Question:
i want to know what is the closest Design pattern that helps in such a situation,
an object (lets call it the original big one) takes an instance (call it INST), and check if it holds an object of a certain type(call it CRT), if so, it generates a different instance of this INST object (from within this CRT), then sends this new different instance to another object of the same kind (of the original big one ), and this other objects does the same, and so on
this stupid logic is because I'm working on a menu stuff, and each item in this menu can have extras (toppings, modifiers, etc...), if it has an extra, this extra may contain another extra and so on
:D and in the end, this all will be shown on the screen (Android)
my point is about design, not core coding
any way, the coding language is java, but any design pattern is welcome
in the end, i want to detect all the created objects, and analyze there count and relation to each other (which one belongs to the other)
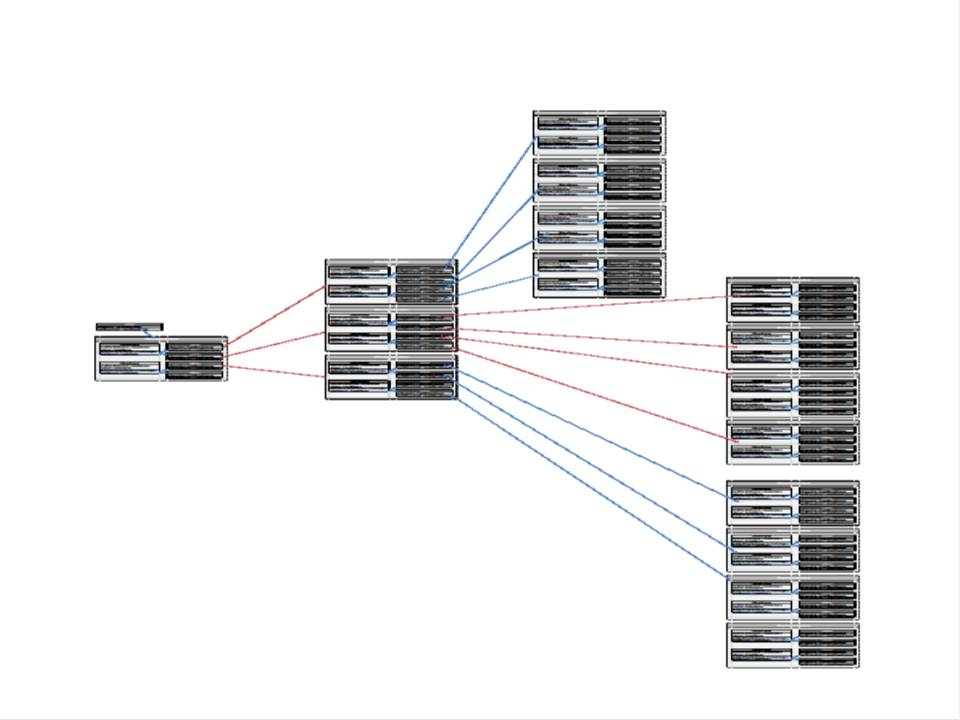
Answer: I think what you need is Composite Design Pattern.